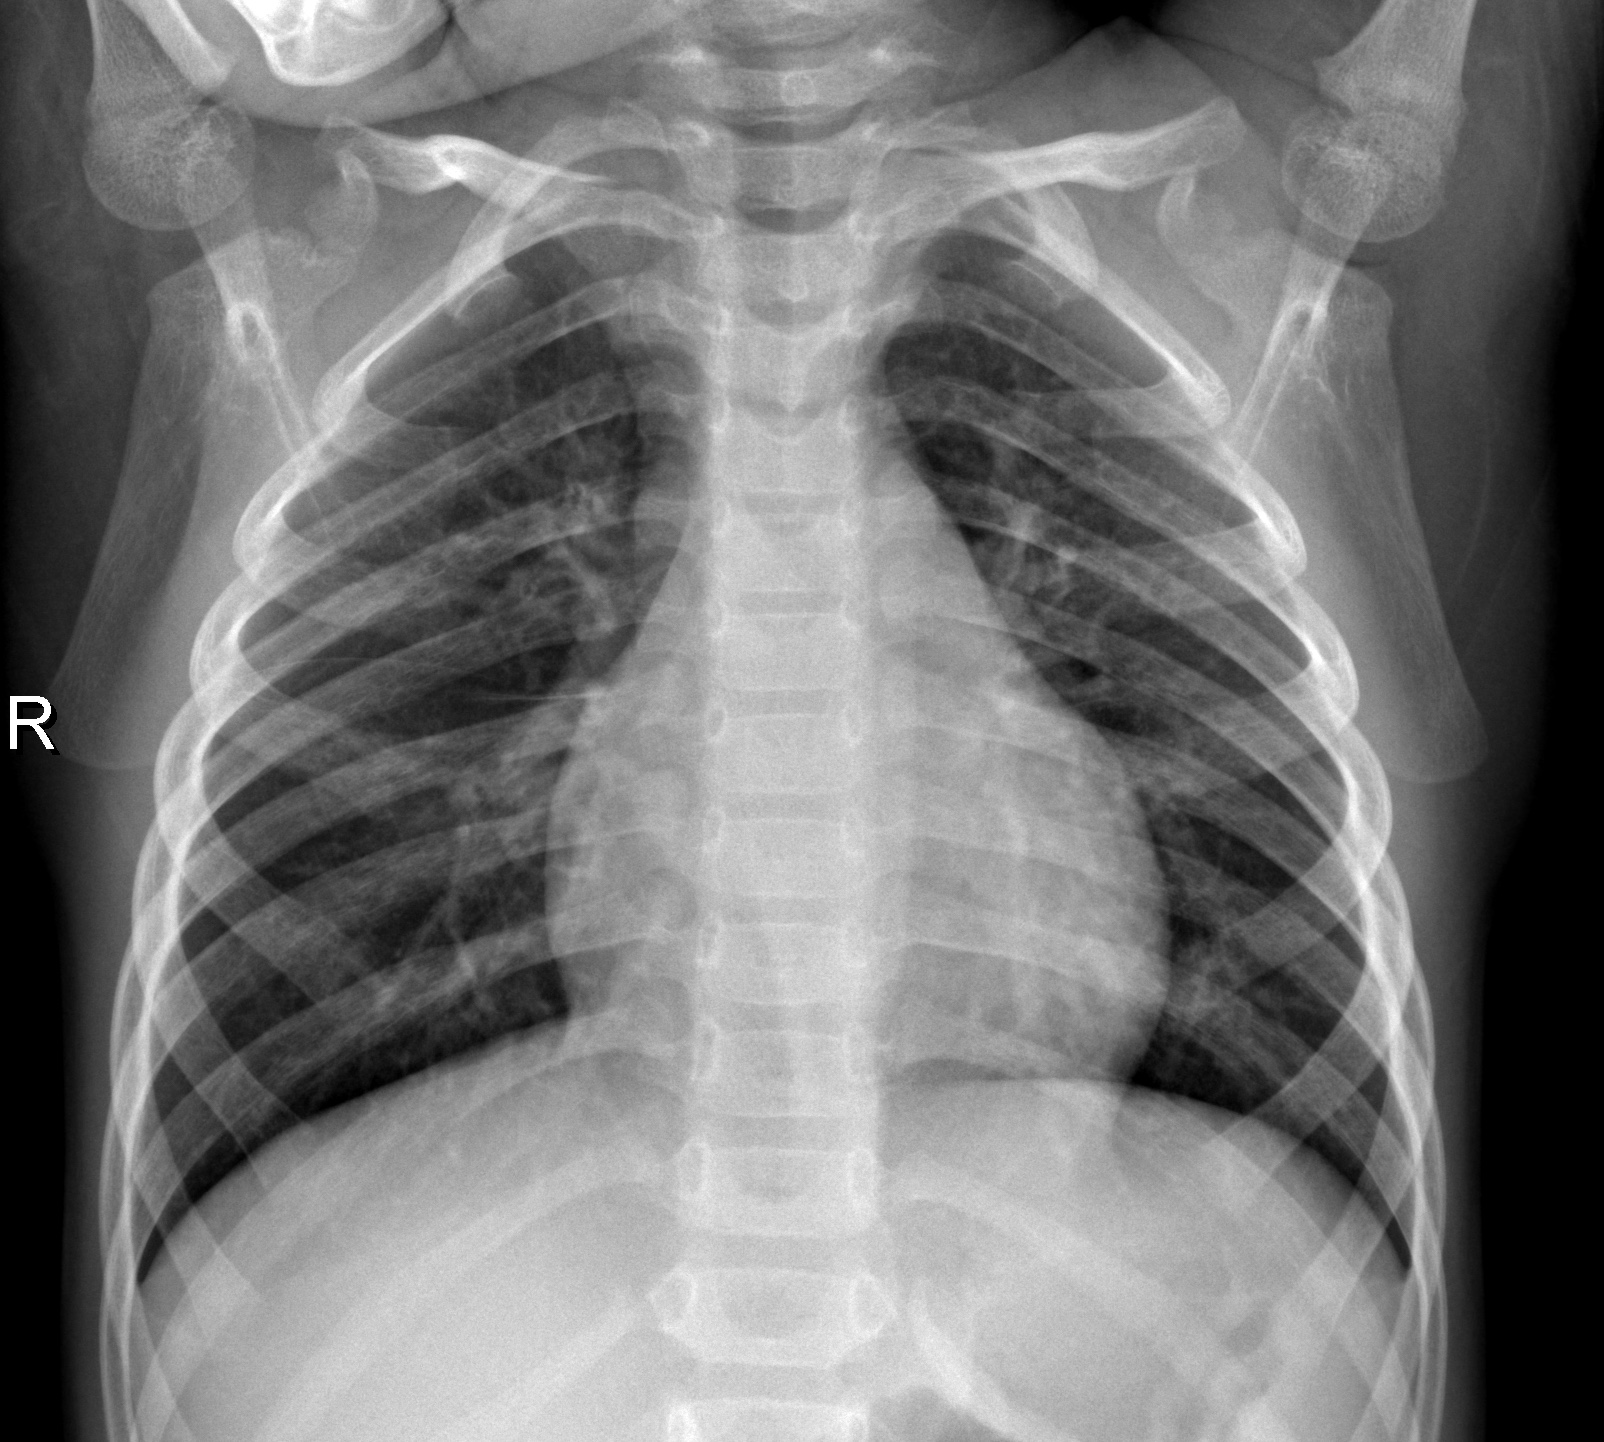
Diagnosis: NORMAL